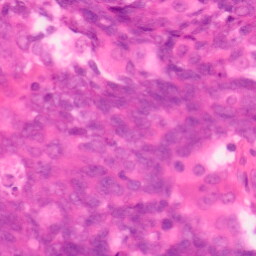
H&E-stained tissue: Colon